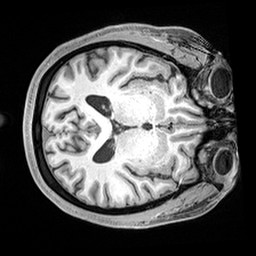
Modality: T1w
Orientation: axial
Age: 42
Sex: female
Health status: healthy
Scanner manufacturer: siemens
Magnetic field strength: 3 T
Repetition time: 2.4 s
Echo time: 0.00217 s